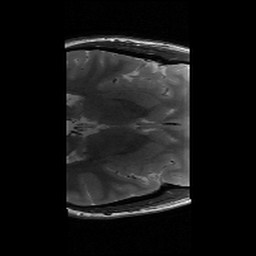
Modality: T2w
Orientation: axial
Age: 22
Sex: female
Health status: healthy
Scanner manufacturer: siemens
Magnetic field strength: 3 T
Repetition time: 6 s
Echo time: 0.064 s